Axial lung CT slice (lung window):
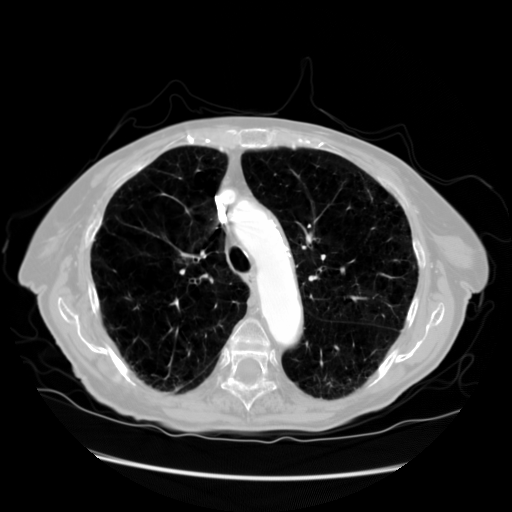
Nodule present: no